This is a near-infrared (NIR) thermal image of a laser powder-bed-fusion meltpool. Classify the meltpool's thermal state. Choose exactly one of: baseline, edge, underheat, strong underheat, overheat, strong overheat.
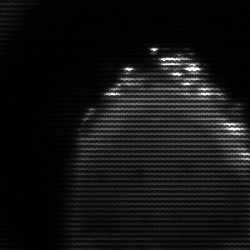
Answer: edge